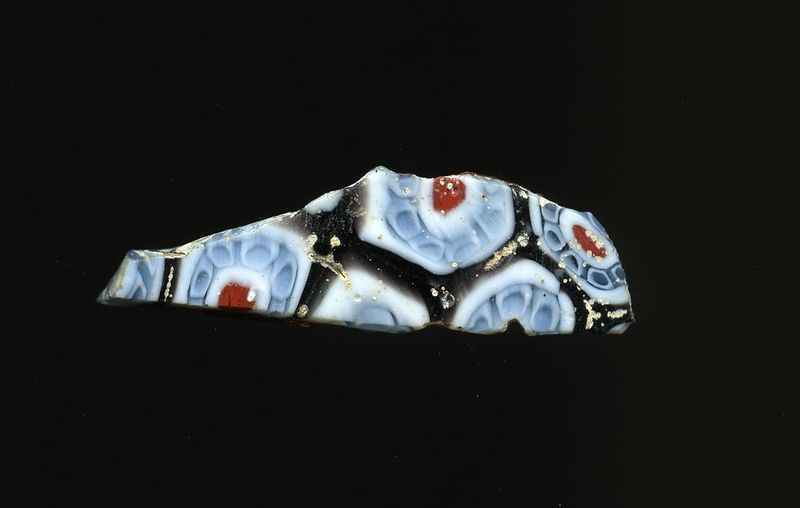
Titel: Fragment eines Gefäßes
Standort: Hamburg
Institution: Museum für Kunst und Gewerbe Hamburg
Schlagwörter: glas, antike, technik, fragment, kaiserzeit, aufbewahrung, blumenornamente, schankgeschirr, gefäß, behälter, frühe kaiserzeit, prinzipat, römische, millefiori, mittlere, späte